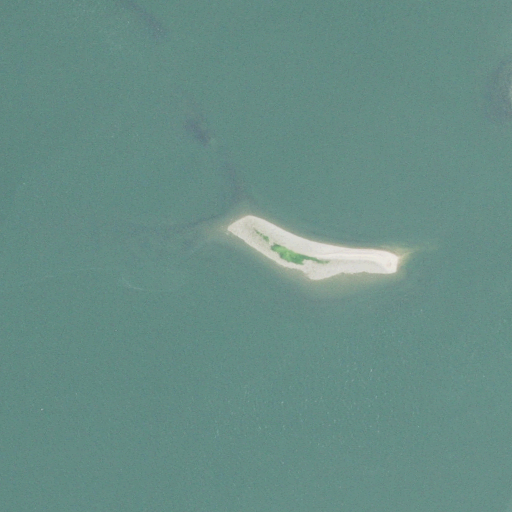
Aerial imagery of island in Connecticut named Sandy Hammock containing only open water